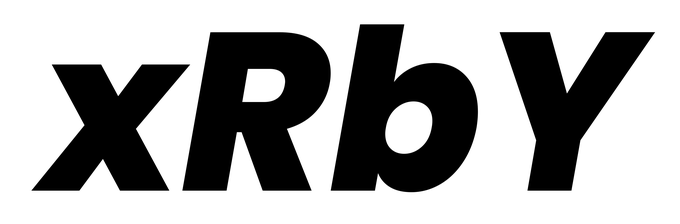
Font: Poppins-ExtraBoldItalic